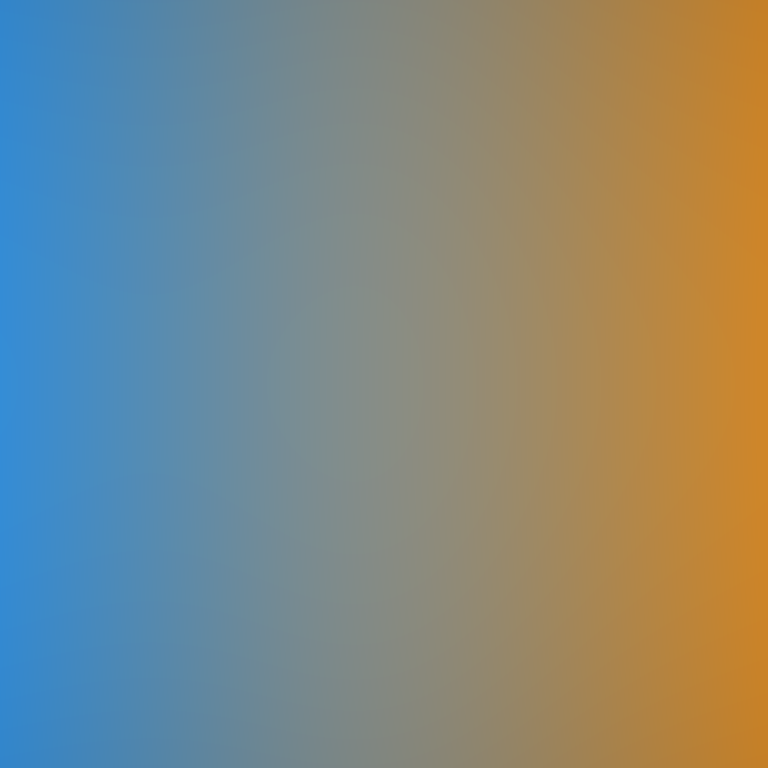
Abstract light effect, smooth gradient from cool blue to warm orange, calm atmosphere, soft blend, no room, no furniture, no objects.